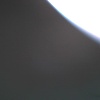
Label: space